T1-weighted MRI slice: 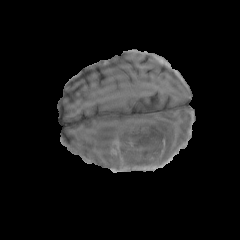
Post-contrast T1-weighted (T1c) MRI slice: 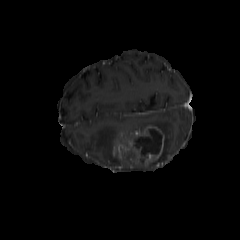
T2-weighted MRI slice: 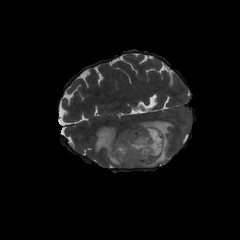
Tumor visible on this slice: yes